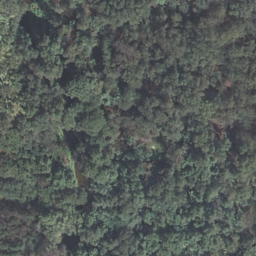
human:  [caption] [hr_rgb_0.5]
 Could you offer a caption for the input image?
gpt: Lots of dark green trees constitute a dense forest .

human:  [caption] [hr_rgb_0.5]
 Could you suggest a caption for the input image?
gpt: This is a dense forest with lots of dark green trees .

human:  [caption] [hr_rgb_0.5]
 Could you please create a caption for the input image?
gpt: There are lots of dark green plants in the dense forest .

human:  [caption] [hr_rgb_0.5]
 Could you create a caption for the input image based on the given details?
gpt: There are lots of dark green trees in the dense forest .

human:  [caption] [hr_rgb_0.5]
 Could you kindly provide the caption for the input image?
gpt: Lots of dark green trees constitute a dense forest .